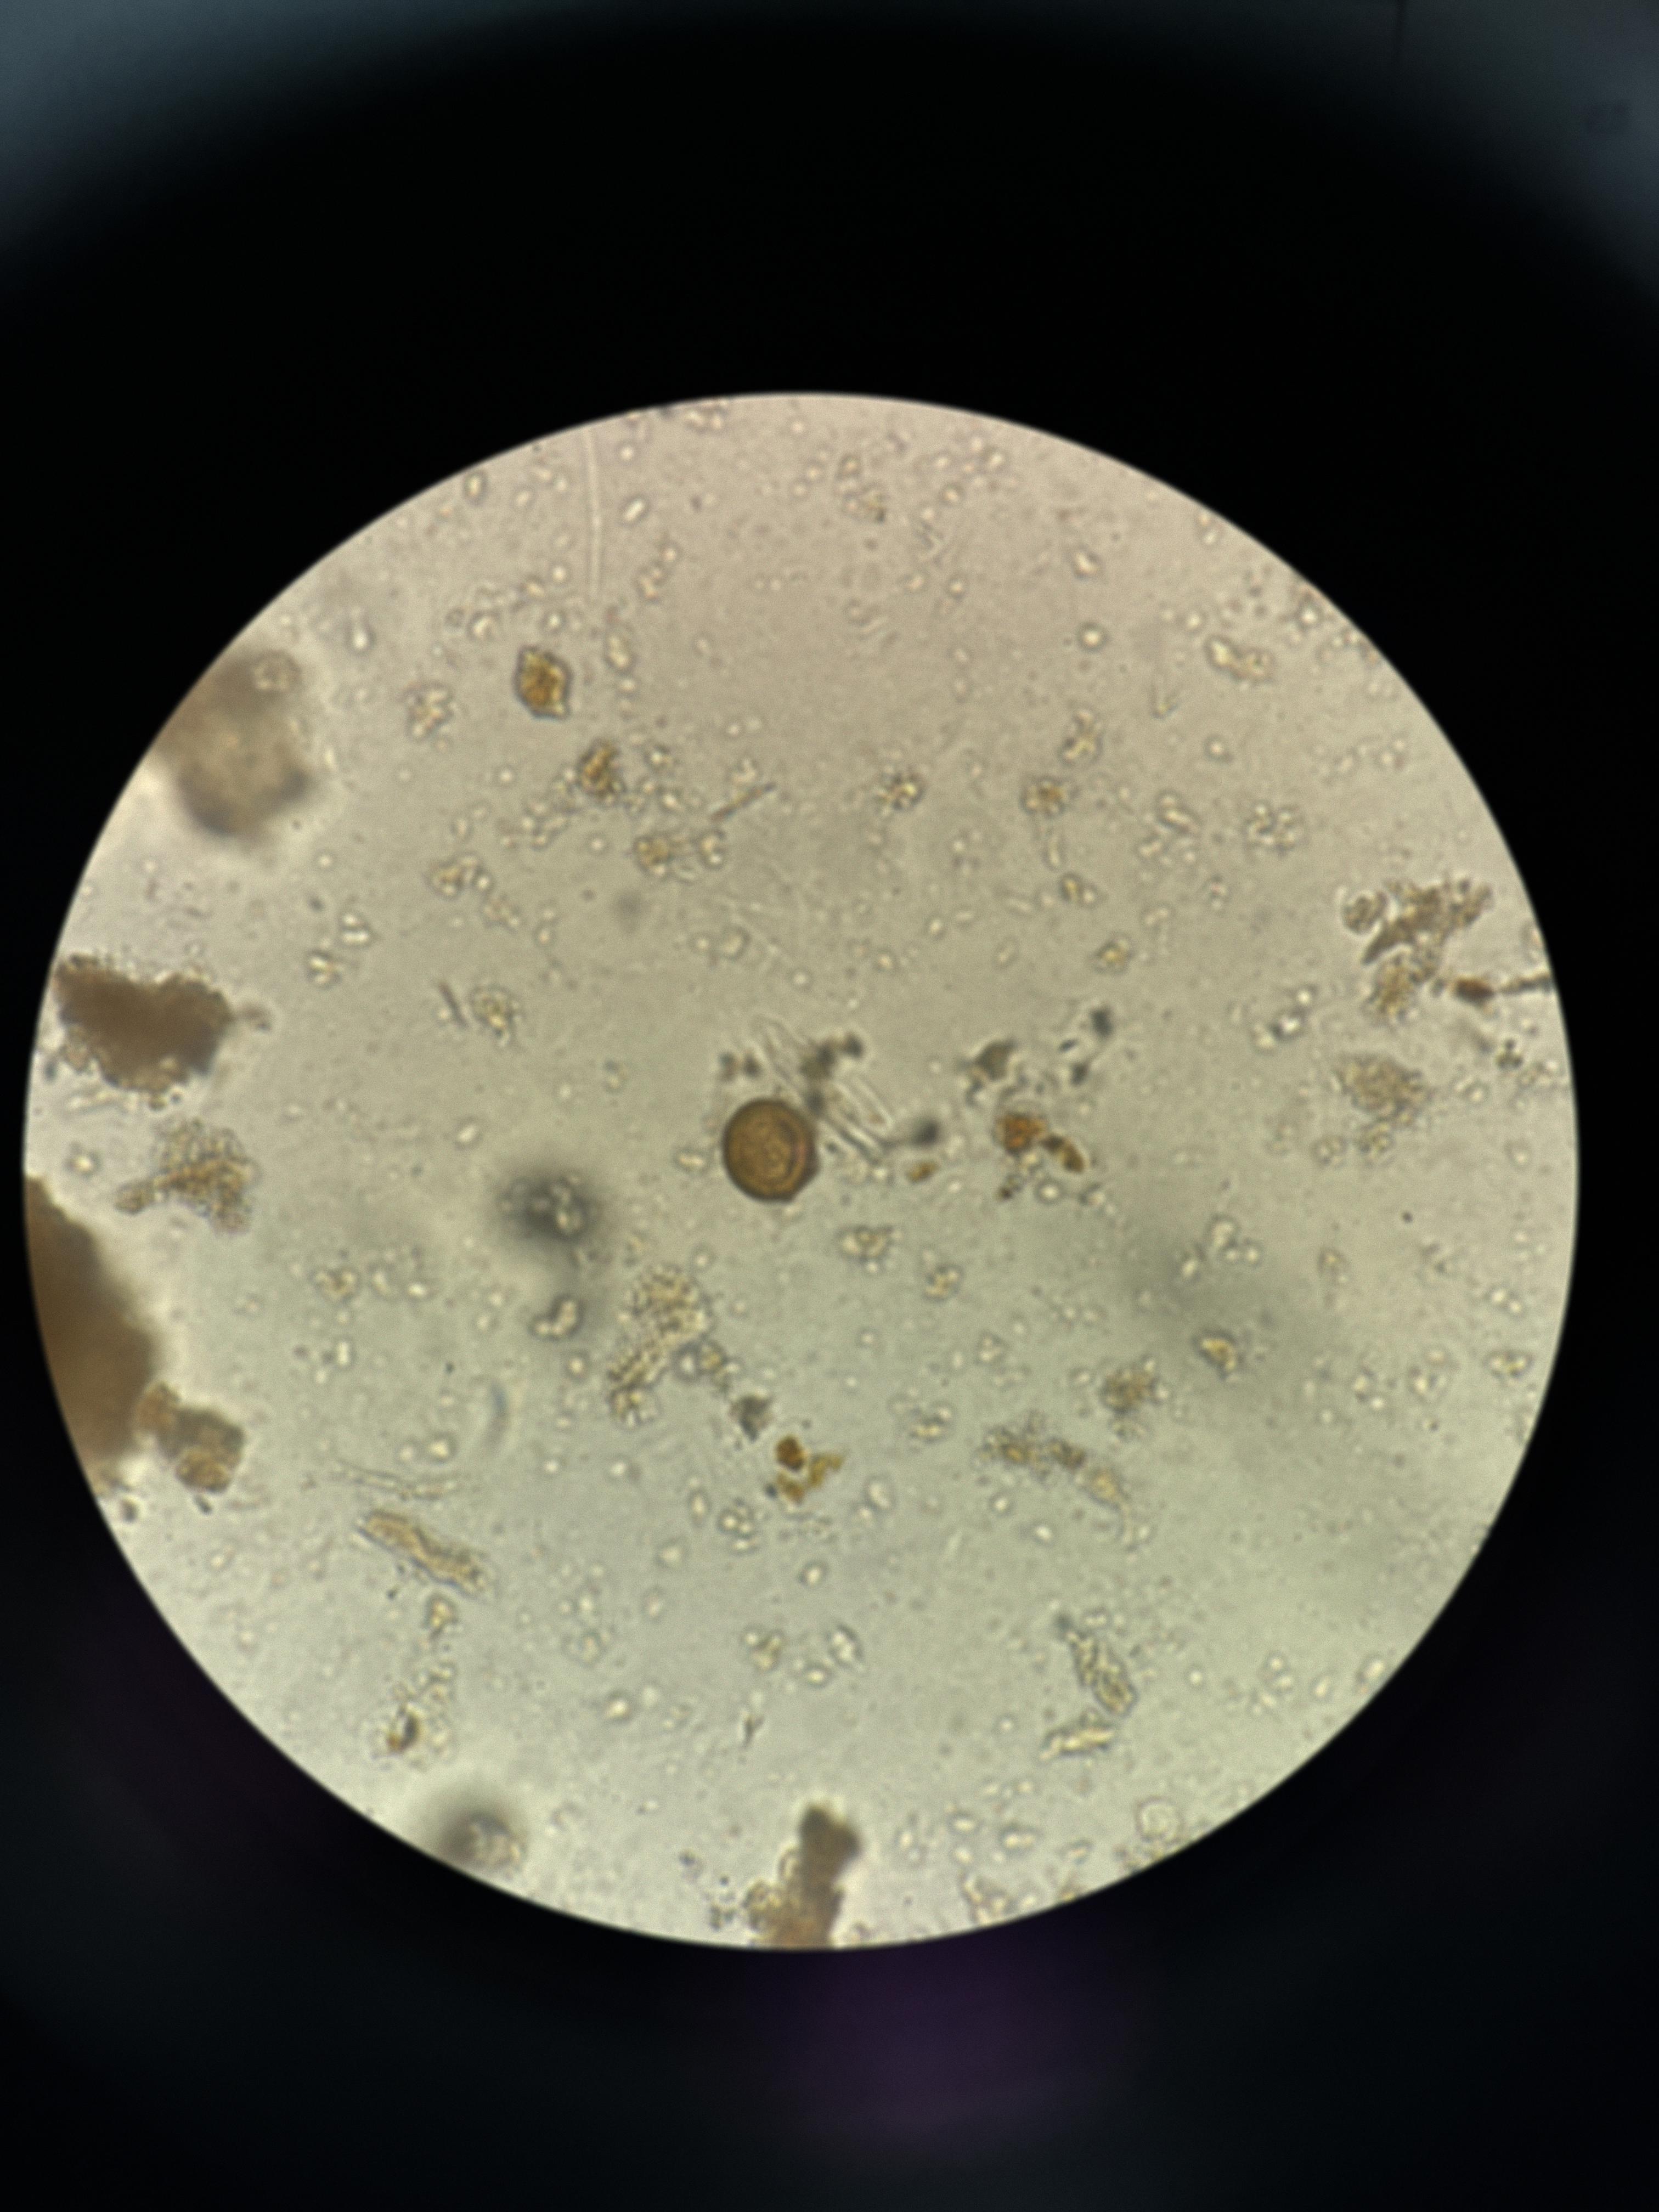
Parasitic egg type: Taenia spp. egg